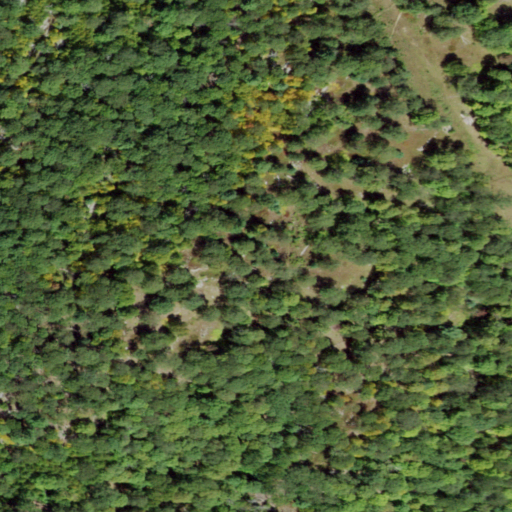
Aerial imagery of mountain in New York named Pound Mountain containing deciduous forest, shrub, and grassland